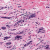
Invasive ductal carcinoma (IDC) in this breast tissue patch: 0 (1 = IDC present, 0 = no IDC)